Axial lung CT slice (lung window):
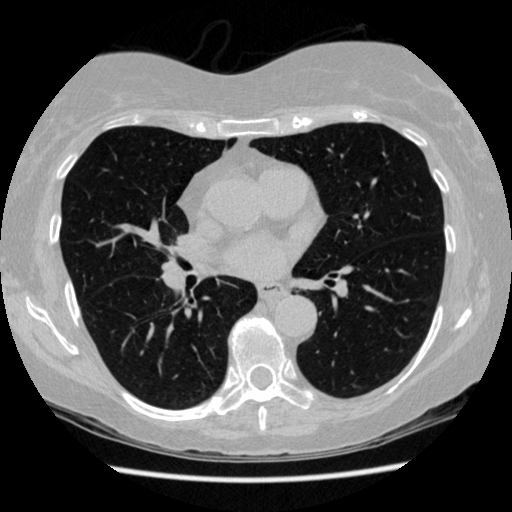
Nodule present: no